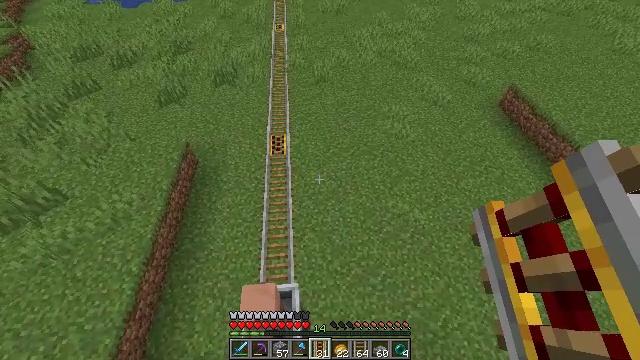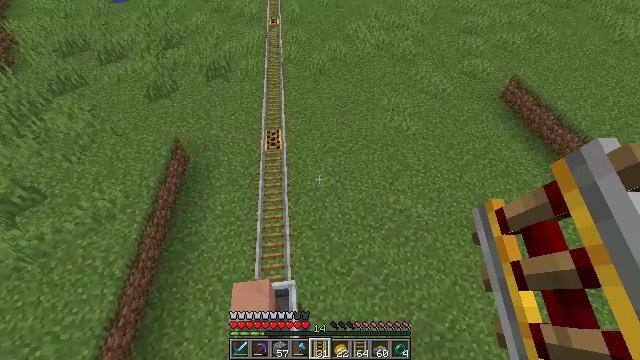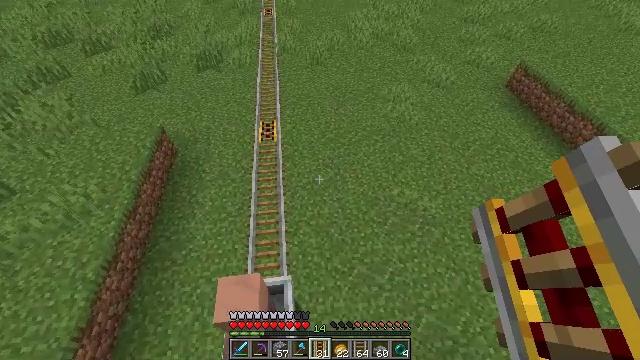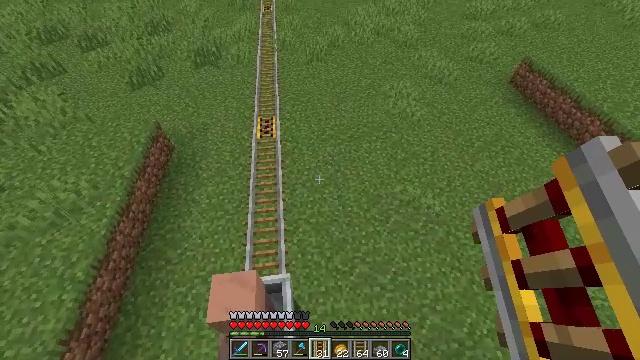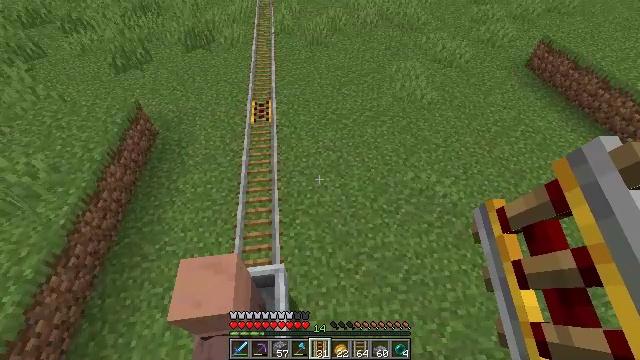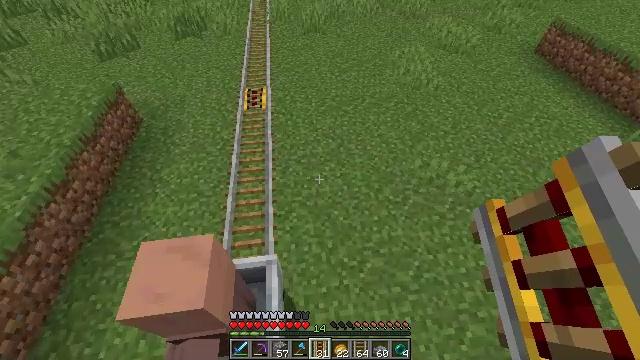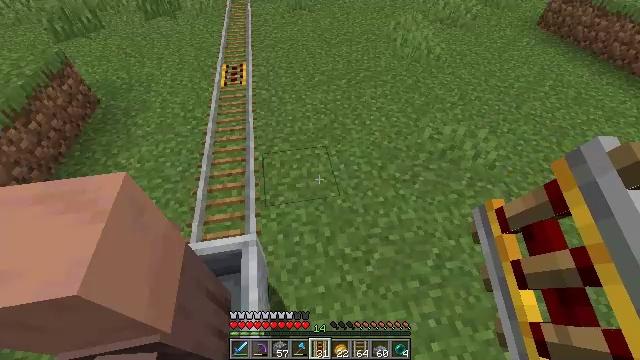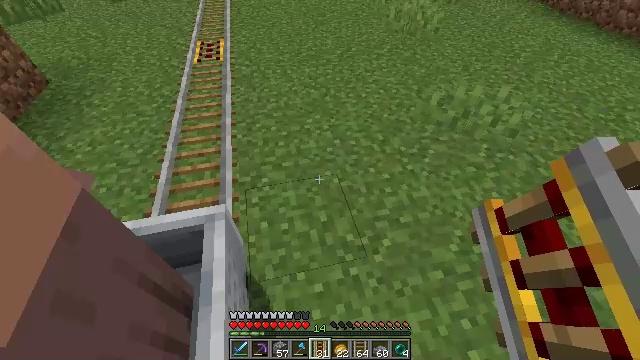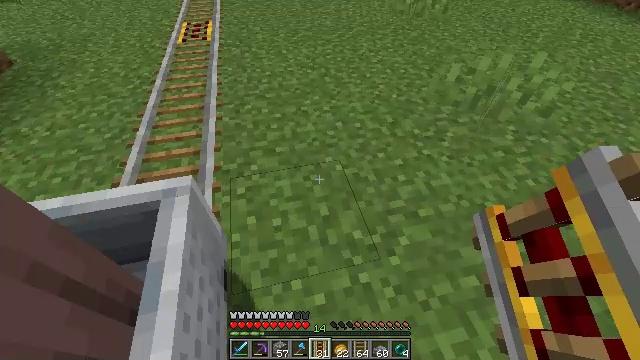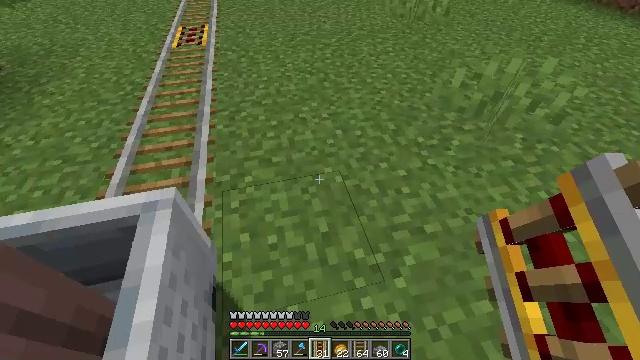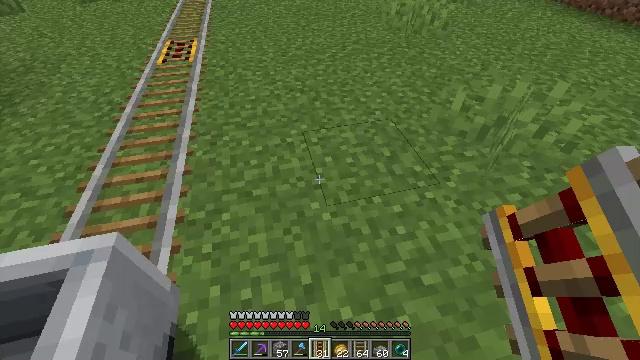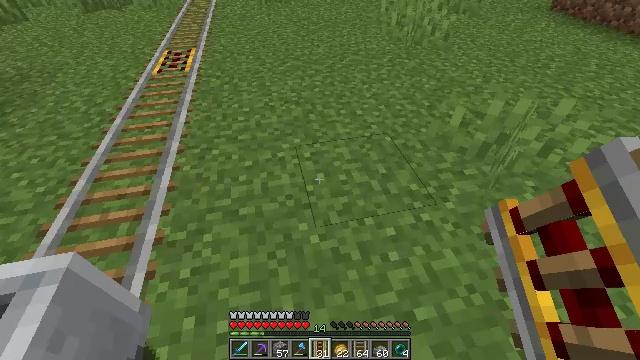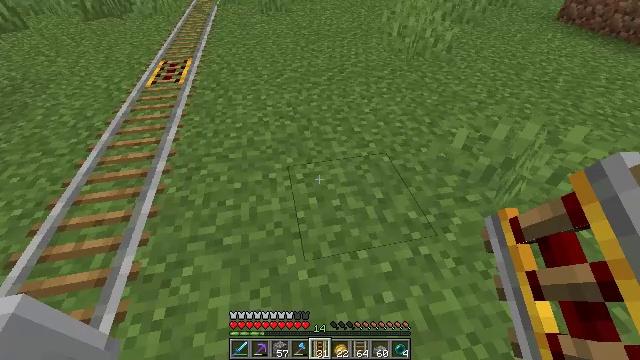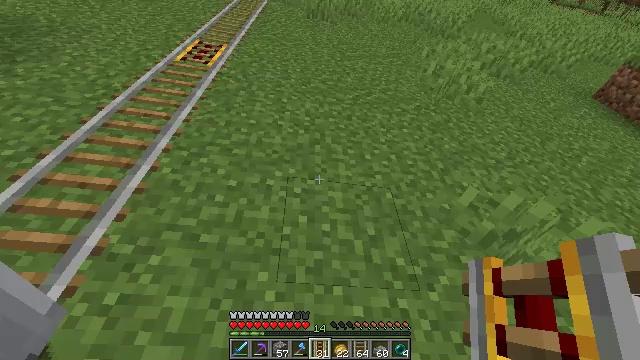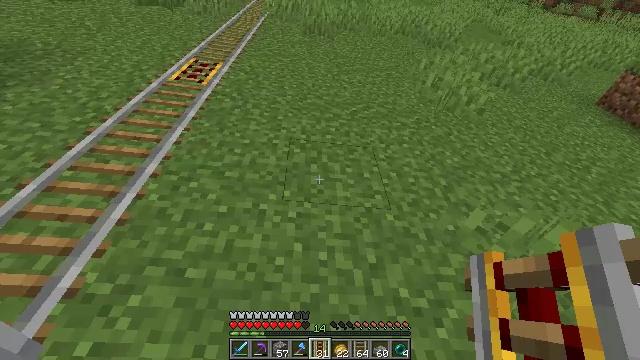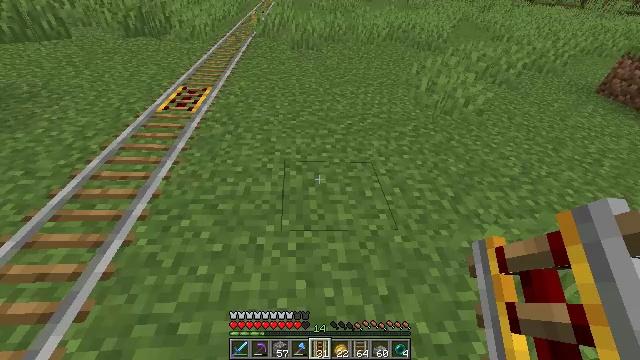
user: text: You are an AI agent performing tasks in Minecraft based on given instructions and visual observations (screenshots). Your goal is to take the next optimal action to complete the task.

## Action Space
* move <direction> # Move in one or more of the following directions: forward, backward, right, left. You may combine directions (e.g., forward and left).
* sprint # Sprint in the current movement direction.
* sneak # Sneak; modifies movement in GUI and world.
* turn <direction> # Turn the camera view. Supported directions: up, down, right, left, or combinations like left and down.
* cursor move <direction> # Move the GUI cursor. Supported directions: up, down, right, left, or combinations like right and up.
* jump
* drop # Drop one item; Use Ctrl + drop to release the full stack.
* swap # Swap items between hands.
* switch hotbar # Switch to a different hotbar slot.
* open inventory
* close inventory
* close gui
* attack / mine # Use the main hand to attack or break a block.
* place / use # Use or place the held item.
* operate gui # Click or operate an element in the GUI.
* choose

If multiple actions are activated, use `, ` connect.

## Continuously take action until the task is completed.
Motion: motion action
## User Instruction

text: Get dirt block.
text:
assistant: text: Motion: move forward
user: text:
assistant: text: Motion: move forward
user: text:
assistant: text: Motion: move forward
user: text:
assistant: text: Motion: move forward
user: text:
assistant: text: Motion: move forward
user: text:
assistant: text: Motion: move forward, turn right
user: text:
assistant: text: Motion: move forward, turn right
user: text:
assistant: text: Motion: move forward and move right
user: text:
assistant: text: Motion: move forward and move right
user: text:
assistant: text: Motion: move forward and move right, turn up
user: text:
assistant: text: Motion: move forward and move right, turn left and up
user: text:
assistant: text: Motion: move forward, turn up
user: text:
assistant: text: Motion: move forward, turn left and up
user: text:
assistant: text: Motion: move forward, turn left and up
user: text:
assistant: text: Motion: move forward, turn left and up
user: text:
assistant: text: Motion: move forward, turn up
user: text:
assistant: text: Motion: move forward, turn up
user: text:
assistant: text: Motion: move forward, turn up
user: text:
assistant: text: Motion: move forward, turn up
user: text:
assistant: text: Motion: move forward, sprint
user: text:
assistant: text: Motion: move forward, sprint
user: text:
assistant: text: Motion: move forward, sprint
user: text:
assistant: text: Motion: move forward, sprint
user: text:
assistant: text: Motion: move forward, sprint
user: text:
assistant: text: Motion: move forward
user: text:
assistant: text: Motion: move forward, turn left and down
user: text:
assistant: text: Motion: move forward, turn left and down
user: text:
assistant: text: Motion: move forward, turn left and down
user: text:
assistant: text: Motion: move forward, turn left
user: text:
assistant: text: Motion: move forward, turn left